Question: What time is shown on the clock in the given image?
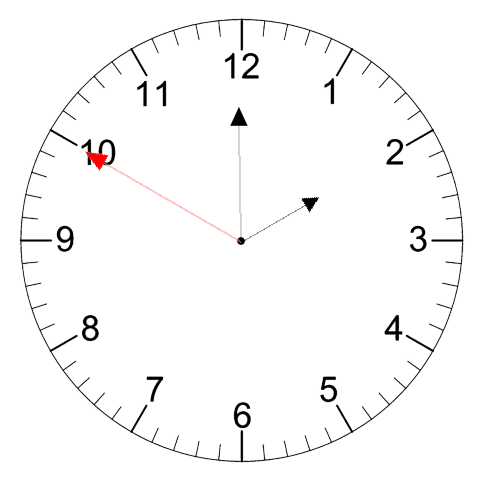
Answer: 01:59:50